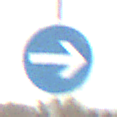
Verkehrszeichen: VorgeschriebeneFahrtrichtungHierRechts
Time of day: Midday
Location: Outdoor (Nature)
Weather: Overcast
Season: NotSpecified
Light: Natural